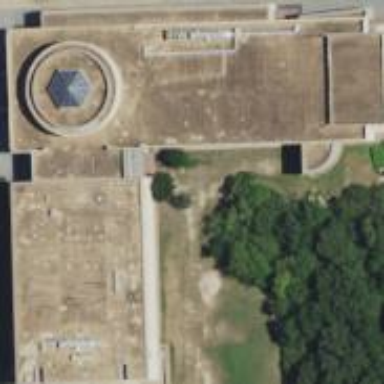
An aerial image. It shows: Museum building.